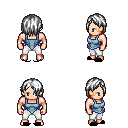
a pixel art fantasy rpg character, male body template, human, light skin, blue vest, white pants, white bangs hairstyle, black slippers, four views (front, back, left, right), 2x2 character sprite sheet, small pixel art, hard edges, no anti-aliasing